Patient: sex M, age 71
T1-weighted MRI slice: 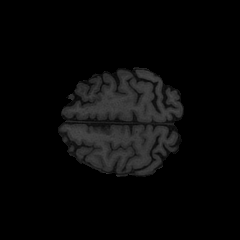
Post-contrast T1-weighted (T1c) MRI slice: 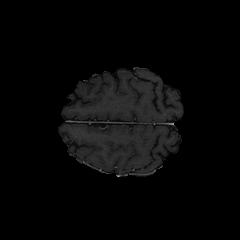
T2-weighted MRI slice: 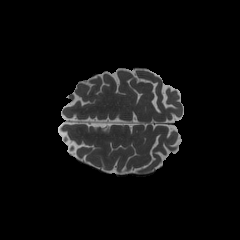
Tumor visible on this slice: no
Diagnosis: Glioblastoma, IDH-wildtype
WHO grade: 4